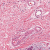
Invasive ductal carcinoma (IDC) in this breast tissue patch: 0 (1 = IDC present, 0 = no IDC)